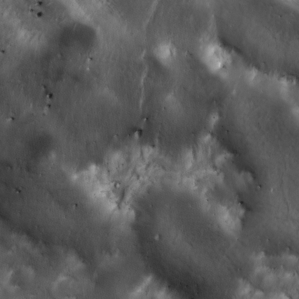
Label: non_frost